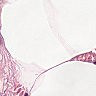
Metastatic tissue present: no